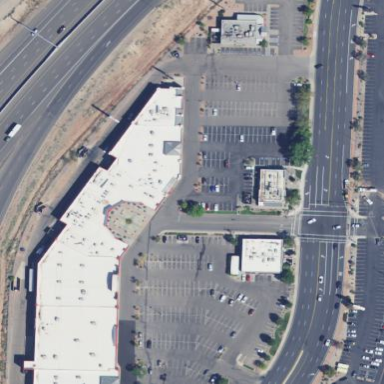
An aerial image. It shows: Store located in mall.